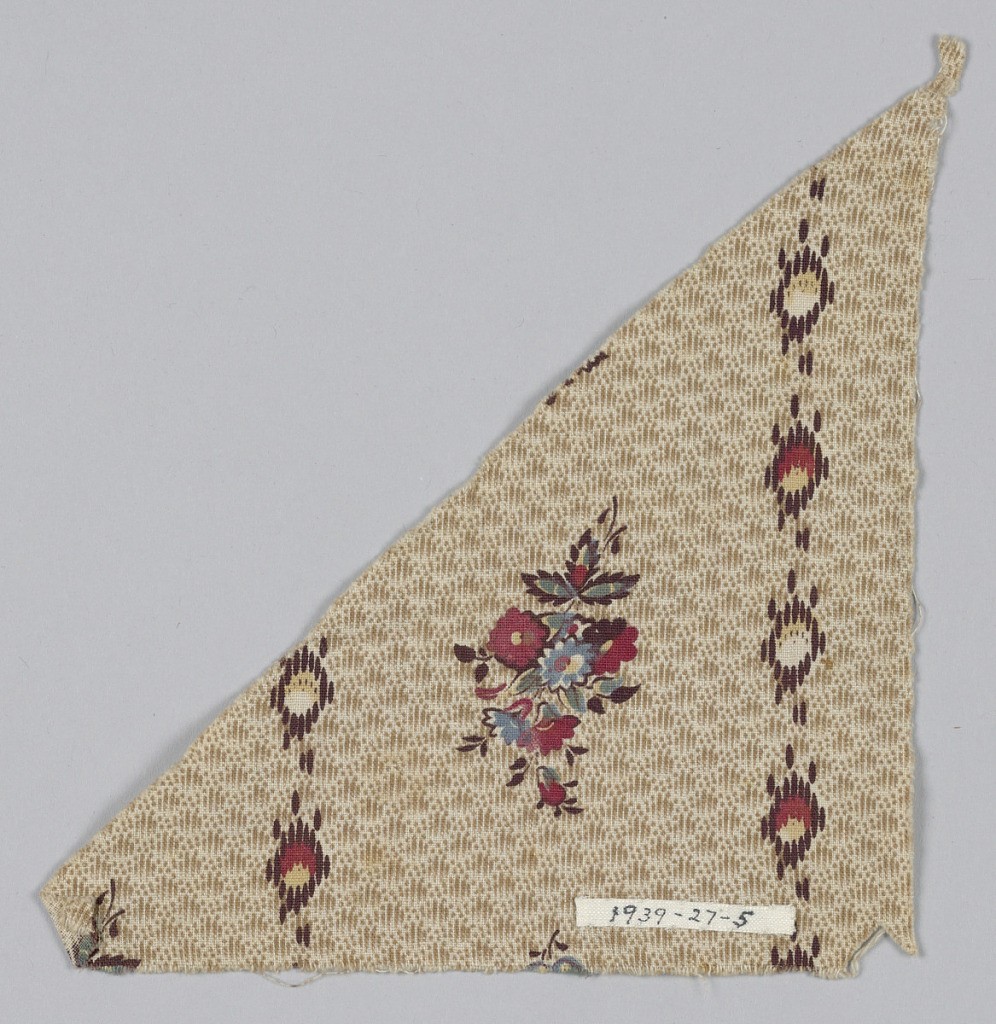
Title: Fragment
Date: late 19th century
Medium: printed Technique: printed
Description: Triangular-shaped fragment with alternating vertical columns of floral clusters and circular shapes made from short vertical dashes. Ground is light brown vertical dashes and dots that form a diaper pattern.